Aerial crown-view tile of a tropical tree (Barro Colorado Island, Panama), acquired 20241112:
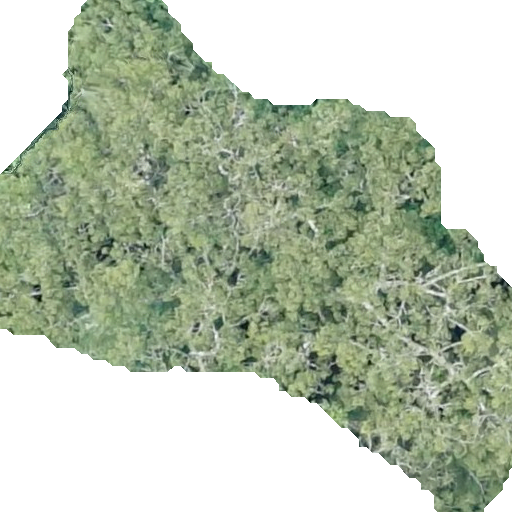
Species: Handroanthus guayacan
GBIF accepted scientific name: Handroanthus guayacan
Crown area: 263.16 m²